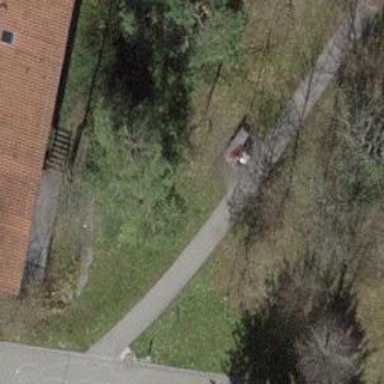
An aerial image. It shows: Bench for seating.